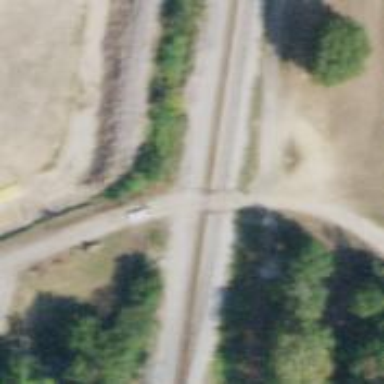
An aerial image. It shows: Level crossing along the railway.